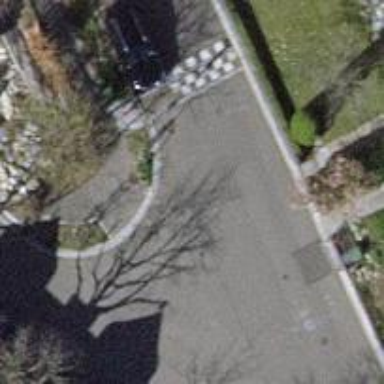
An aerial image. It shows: Kerb barrier.